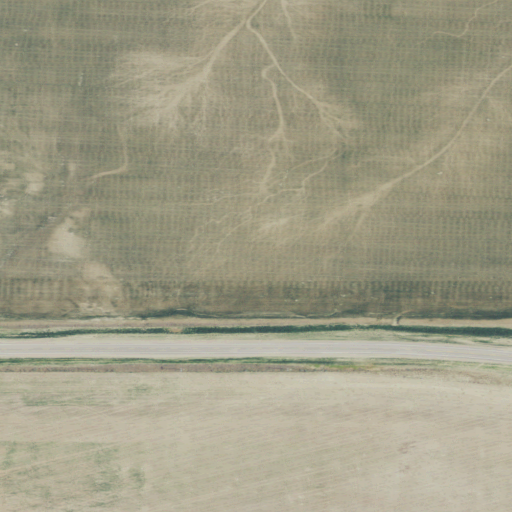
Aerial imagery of valley in Montana named Grandma Coulee containing cultivated crops and open development